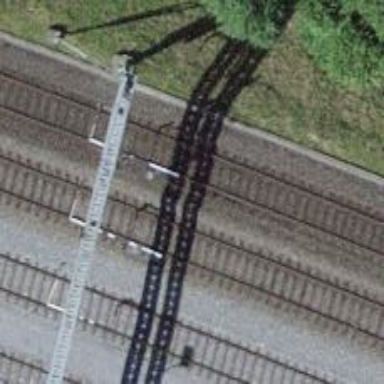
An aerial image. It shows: Single-track electrified railway with contact line.